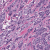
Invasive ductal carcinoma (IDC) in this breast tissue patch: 1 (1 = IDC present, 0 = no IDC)